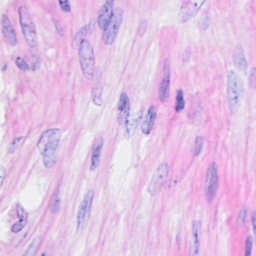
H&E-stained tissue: Breast